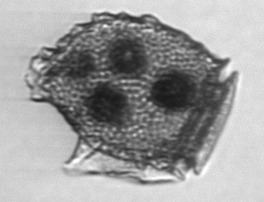
Label: Dinophysis_norvegica